Field crop: maize
Growth stage: 2
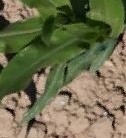
Species: maize